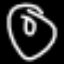
Label: donut